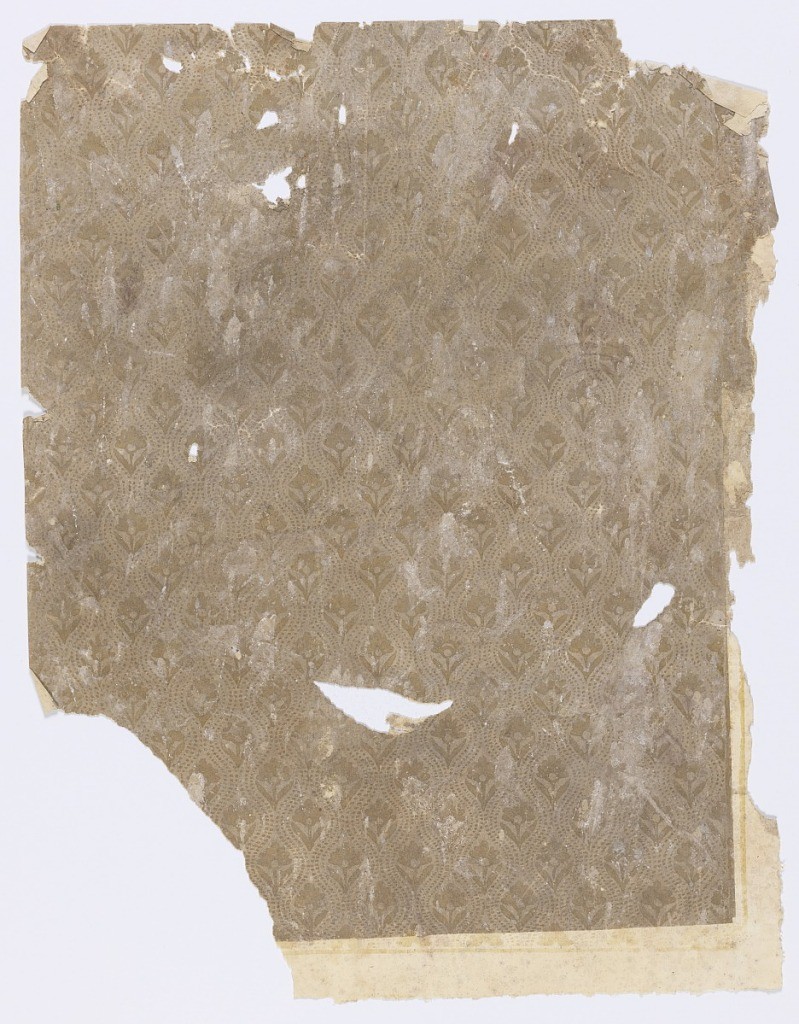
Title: Domino paper
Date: ca. 1720
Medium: Block-printed and stenciled on handmade paper
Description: A wallpaper fragment of domino pattern removed from a house in Paris, c. 1720.